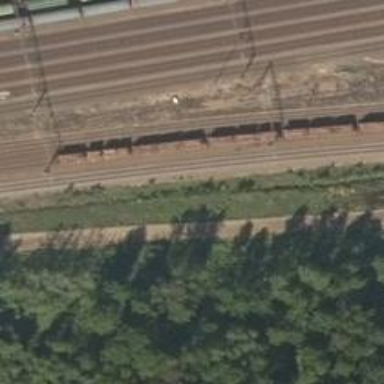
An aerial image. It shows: Railway with continuous electrified contact lines.